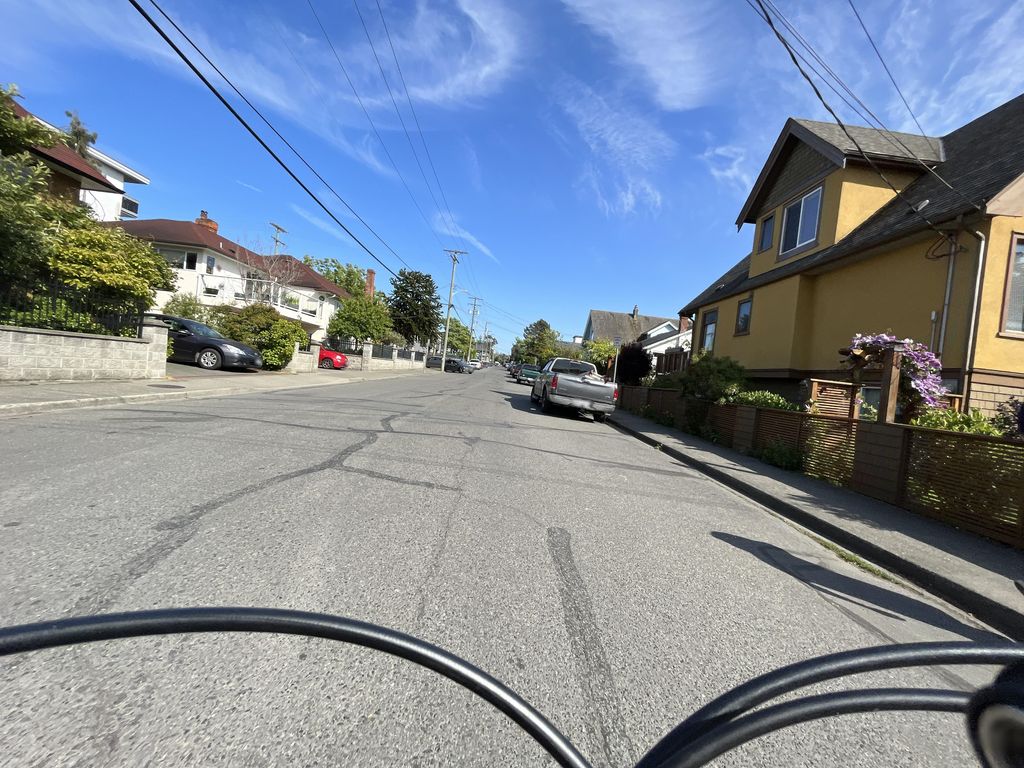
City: victoria